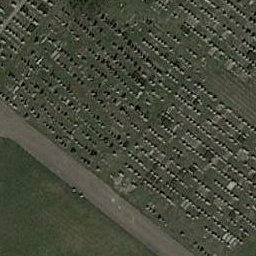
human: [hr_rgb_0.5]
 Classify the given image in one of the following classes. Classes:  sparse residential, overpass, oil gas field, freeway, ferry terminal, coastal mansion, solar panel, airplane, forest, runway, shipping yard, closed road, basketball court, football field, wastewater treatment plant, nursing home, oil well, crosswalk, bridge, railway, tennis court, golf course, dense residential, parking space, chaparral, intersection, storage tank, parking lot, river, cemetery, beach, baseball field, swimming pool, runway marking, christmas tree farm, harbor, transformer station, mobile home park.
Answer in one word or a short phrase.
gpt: cemetery